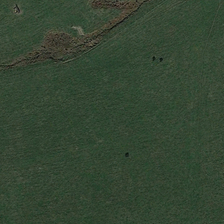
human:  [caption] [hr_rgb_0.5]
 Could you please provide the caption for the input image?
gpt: a grid pattern is on the green grass .

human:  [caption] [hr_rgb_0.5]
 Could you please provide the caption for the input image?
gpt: it is a piece of green meadow .

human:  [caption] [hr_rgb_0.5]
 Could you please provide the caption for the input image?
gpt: it is a piece of green meadow .

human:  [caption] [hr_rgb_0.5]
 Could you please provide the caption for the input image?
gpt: a small tree is on the green grassland .

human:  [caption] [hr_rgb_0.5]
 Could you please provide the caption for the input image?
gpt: a grid pattern is on the green grass .